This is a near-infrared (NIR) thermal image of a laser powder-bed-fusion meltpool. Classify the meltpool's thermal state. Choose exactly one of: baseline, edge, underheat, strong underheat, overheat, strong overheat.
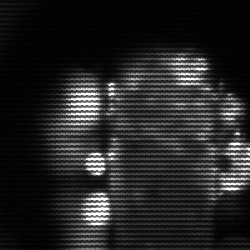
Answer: strong underheat